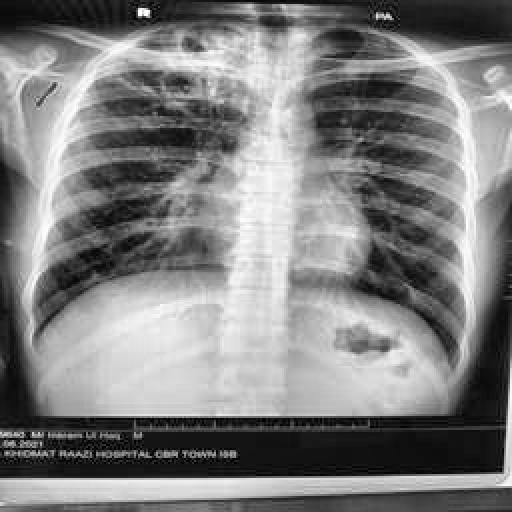
Finding: TUBERCULOSIS